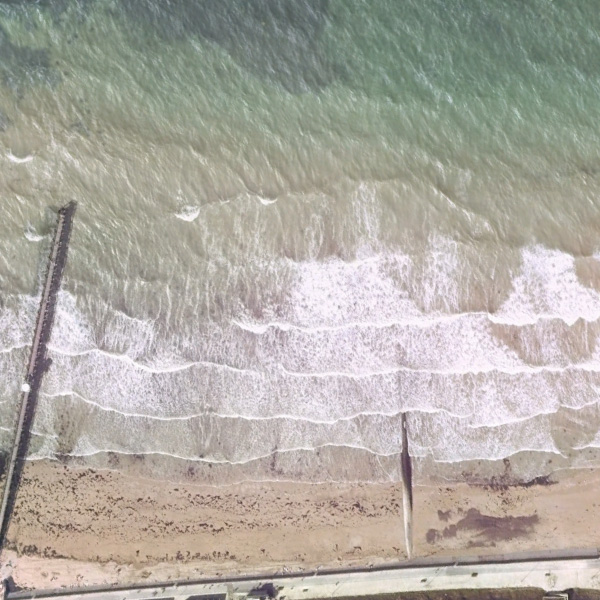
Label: Beach